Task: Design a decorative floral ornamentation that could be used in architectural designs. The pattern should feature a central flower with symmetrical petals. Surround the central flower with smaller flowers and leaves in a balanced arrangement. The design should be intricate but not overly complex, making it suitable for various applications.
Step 745:
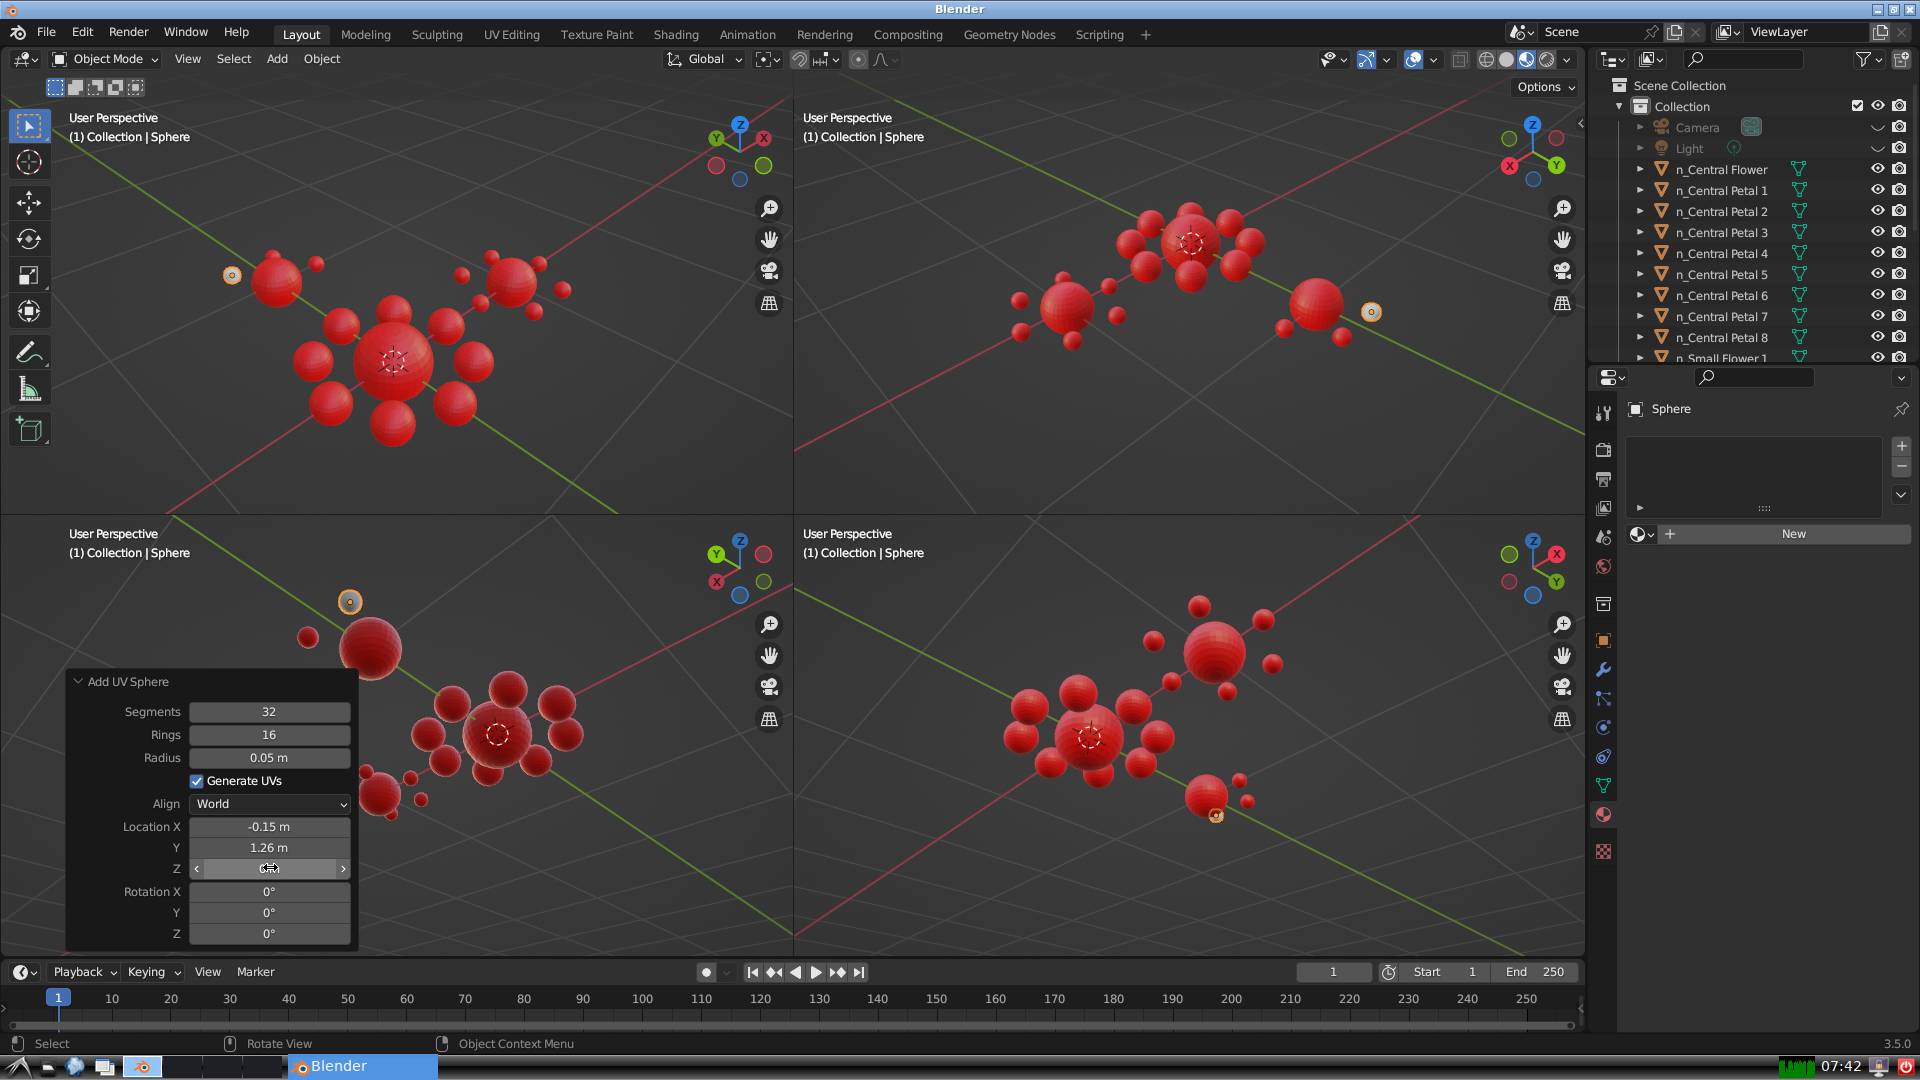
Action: click: no